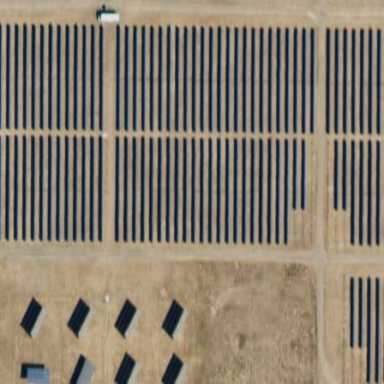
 consisting of solar photovoltaic panels."